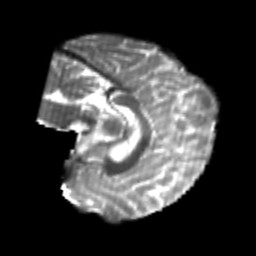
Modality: T2w
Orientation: sagittal
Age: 23
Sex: female
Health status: healthy
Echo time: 0.074 s